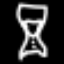
Label: hourglass